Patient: sex M, age 36
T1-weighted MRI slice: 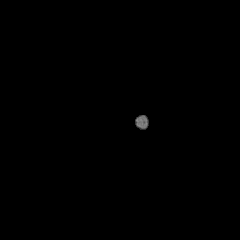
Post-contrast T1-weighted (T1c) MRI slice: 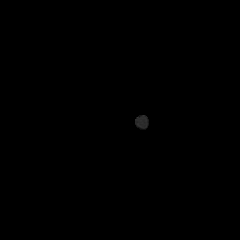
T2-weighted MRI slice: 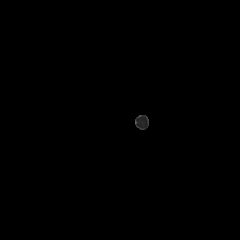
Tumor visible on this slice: no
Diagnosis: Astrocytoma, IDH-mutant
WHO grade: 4